В дне теплоизолированного сосуда (калориметра) имеется небольшое отверстие, через которое может вытекать вода. В сосуд поместили смесь воды и льда при температуре $0^{\circ} \mathrm{C}$ вместе с электрическим нагревателем мощностью $P=600~Вт$, и начали следить за изменением температуры содержимого калориметра в зависимости от времени. Экспериментальный график зависимости температуры $t$ от времени $\tau$ представлен на рисунке.
Определите массу воды, оставшейся в калориметре к моменту окончания таяния льда.
Какая средняя масса воды вытекла из отверстия калориметра в течение 1 мин?
Сколько льда было в калориметре в начале эксперимeнта?
Сколько воды находилось в калориметре в начале эксперимента?
Определите массу воды, оставшейся в калориметре к концу эксперимента $(t=17~мин$). Удельная теплота парообразования воды $\lambda=2260~кДж/кг$, удельная теплоемкость воды $c_{в}=4.2~кДж/(кг \cdot К)$ , удельная теплота плавления льда $q=340~кДж/кг$. Теплоемкость калориметра можно не учитывать.
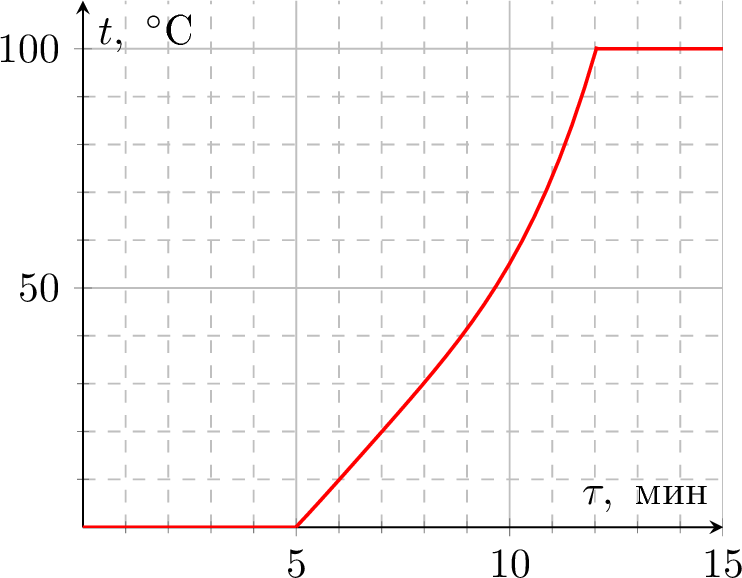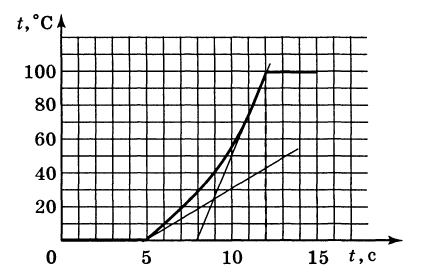
Определите массу воды, оставшейся в калориметре к моменту окончания таяния льда.
Решение: Зная наклон кривой при $\tau=5~мин$ (см. рисунок), находим массу $m_{1}$ воды в момент окончания плавления льда: $$ \begin{gathered} P \Delta \tau=m_{1} c_{л} \Delta t; \\ m_{1}=\frac{P}{c_{в}} \frac{\Delta \tau}{\Delta t} \approx 0.86~кг. \end{gathered} $$
Ответ: $$ m_{1}=\frac{P}{c_{в}} \frac{\Delta \tau}{\Delta t} \approx 0.86~кг. $$

Какая средняя масса воды вытекла из отверстия калориметра в течение 1 мин?
Решение: Аналогично находим массу $m_{2}$ воды при $\tau=12~мин$ (начало кипения): $$ m_{2} \approx 0.34~кг. $$ Следовательно, за время нагрева воды от $0^{\circ} \mathrm{C}$ до $100^{\circ} \mathrm{C}$ $(7~мин)$ масса воды изменилась на $\Delta m$: $$ \Delta m=m_{1}-m_{2}=0.52~кг, $$ отсюда $$ \mu=\frac{\Delta m}{\Delta \tau}=0.074~кг/мин. $$
Ответ: $$ \mu=\frac{\Delta m}{\Delta \tau}=0.074~кг/мин. $$

Сколько льда было в калориметре в начале эксперимeнта?
Решение: Первоначальную массу $m_{0~льда}$ можно выразить через удельную теплоту плавления $q$: $$ m_{0~льда}=\frac{P \Delta \tau}{q}=0.53~кг. $$
Ответ: $$ m_{0~льда}=\frac{P \Delta \tau}{q}=0.53~кг. $$

Сколько воды находилось в калориметре в начале эксперимента?
Решение: В начале эксперименты $(t=0)$ в калориметре было воды: $$ m_{0~воды}=m_{1}+\mu \Delta \tau-m_{0~льда}= \\ =(0.86+0.074 \cdot 5-0.53)~кг=0,70~кг. $$
Ответ: $$ m_{0~воды}=m_{1}+\mu \Delta \tau-m_{0~льда}=0,70~кг. $$

Определите массу воды, оставшейся в калориметре к концу эксперимента $(t=17~мин$).
Решение: К моменту времени $\tau=17~мин$ испарилось: $$ \Delta m_{пара}=\frac{P \Delta \tau}{\lambda} \approx 0.08~кг. $$ За время испарения из калориметра дополнительно вытекло $$ \Delta m_{воды}=\mu \Delta \tau \approx 0.37~кг. $$ Таким образом, $\Delta m_{общ}=\Delta m_{пара}+\Delta m_{воды} \approx 0.45~кг >m_{2}$, т. е. это означает, что к моменту времени $\tau=17~мин$ воды в калориметре не осталось! (Возможны незначительные отклонения числовых значений.)
Ответ: К моменту времени $\tau=17~мин$ воды в калориметре не осталось.
Темы:
T, Всероссийские, Фазовый переход, Теплота, Температура, Обработка графика